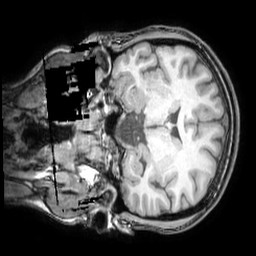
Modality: T1w
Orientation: coronal
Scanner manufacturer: philips
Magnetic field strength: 3 T
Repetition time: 0.008139 s
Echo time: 0.003723 s